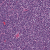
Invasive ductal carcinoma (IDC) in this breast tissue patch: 1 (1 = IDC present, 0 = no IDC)